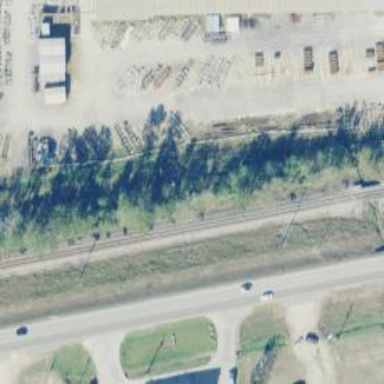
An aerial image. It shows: Railway spur junction.